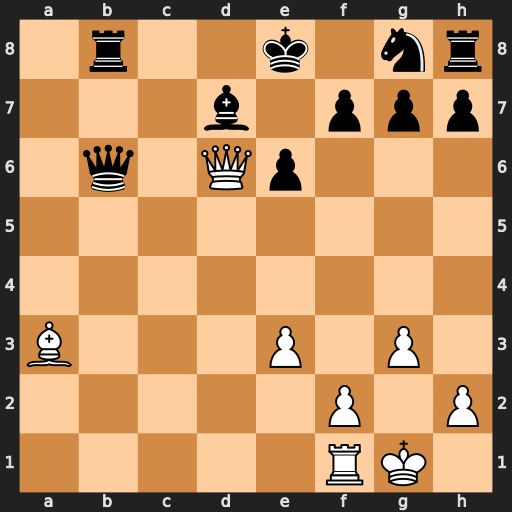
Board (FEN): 1r2k1nr/3b1ppp/1q1Qp3/8/8/B3P1P1/5P1P/5RK1
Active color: w
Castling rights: k
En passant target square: -
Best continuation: Qf8#